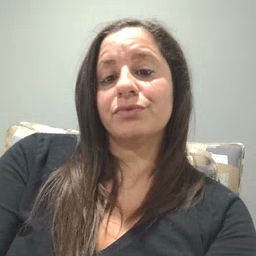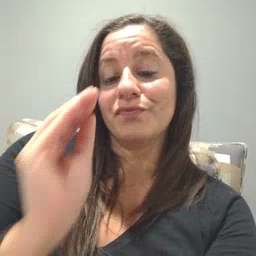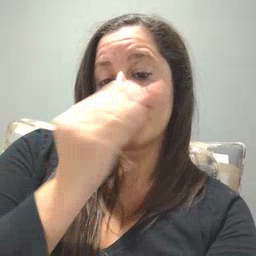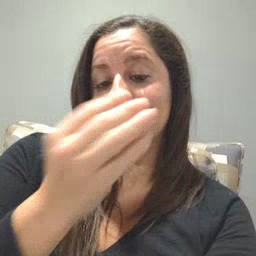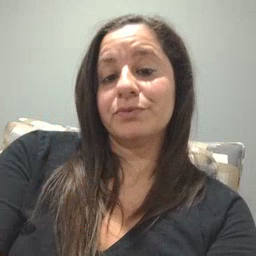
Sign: flower